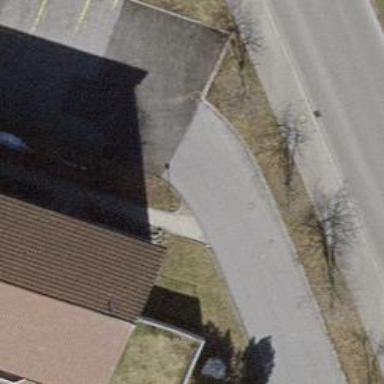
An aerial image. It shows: Alleyway designated as service road.